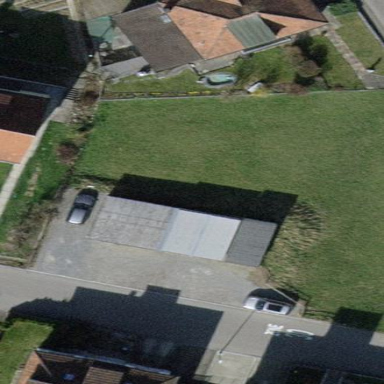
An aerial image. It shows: Area designated for garages.